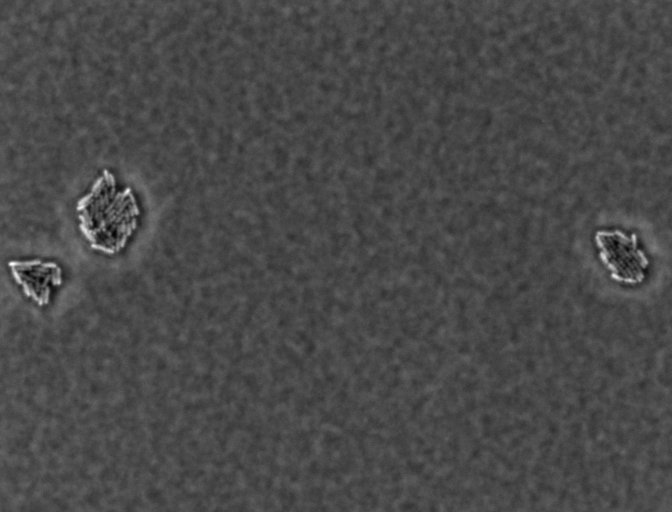
Escherichia coli 1612